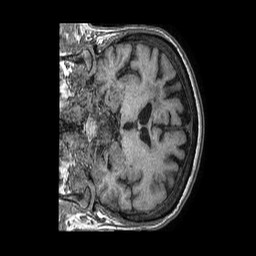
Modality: T1w
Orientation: coronal
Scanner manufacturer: philips
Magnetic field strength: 1.5 T
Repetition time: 0.007468 s
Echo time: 0.003395 s